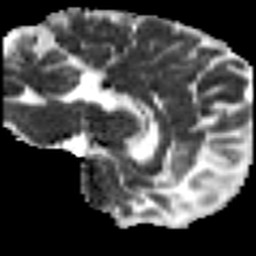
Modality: MD
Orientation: sagittal
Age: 37
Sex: male
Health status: ill
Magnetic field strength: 3 T
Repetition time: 8.4 s
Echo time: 0.0926 s